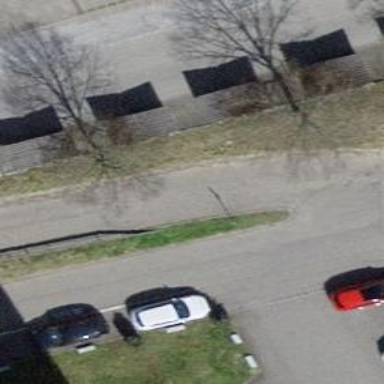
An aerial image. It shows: Bicycle parking facility.